Question: I have a dashboard I am making in dash and I would like to use a parallel coordinates plot to compare some data however the y axis labels have this blur effect that looks terrible on dark backgrounds. Is there any way to remove this?

I've tried updating the fonts in the figure and searched around to see if any of the css affects this blur with no luck. I also tried removing the fuzzy text entirely by setting the tickvals to "" or setting the yaxes visible to False but that hasn't worked for me either.
Here is an example using the plotly_dark theme that demonstrates the problem:
'''
import pandas as pd
import plotly.express as px
df = pd.DataFrame({'a':[1,2,3],'b':[100,120,120],'c':[45,30,40]})
fig = px.parallel_coordinates(df, color='a', dimensions=['a','b','c'], template='plotly_dark')
fig.show()
'''
The problem can be seen with a parallel_coordinates graph on any darker background.
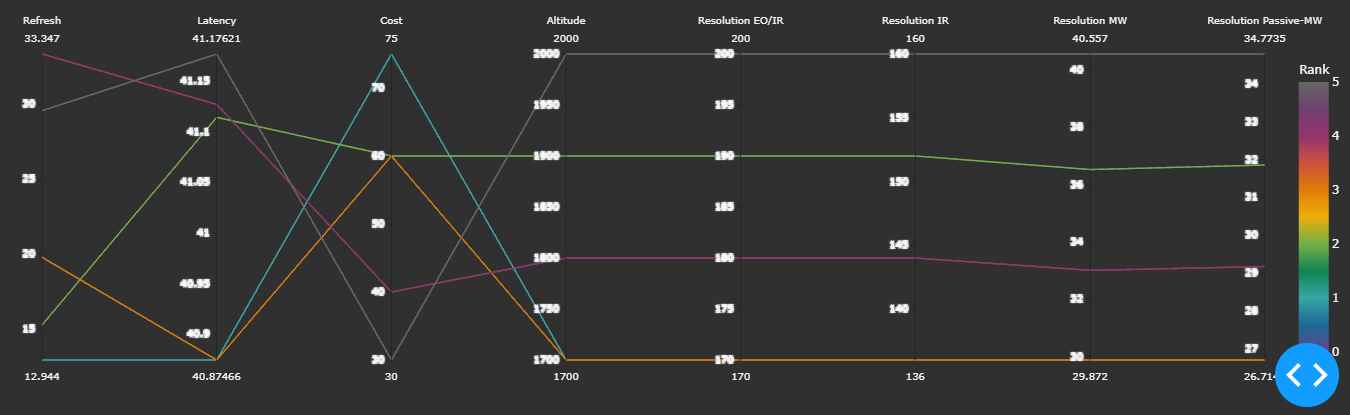
Answer: This has now been fixed as of 'plotly' version 5
<URL>
---
From testing an older version it seems the problem was the 'text-shadow' styles on the tick 'text' elements in combination with the dark theme.